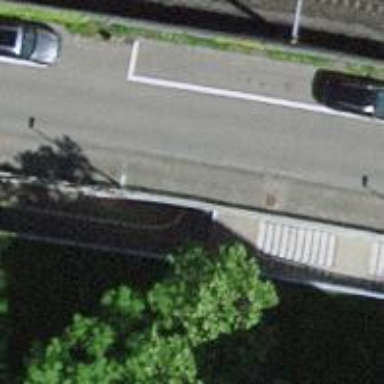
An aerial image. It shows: Tunnel cycleway with asphalt surface.